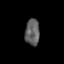
Tissue: skin
Cell type: Epithelial cells
Senescence score: 0.2541
Nuclear area (px): 369
Mean DAPI intensity: 96.986